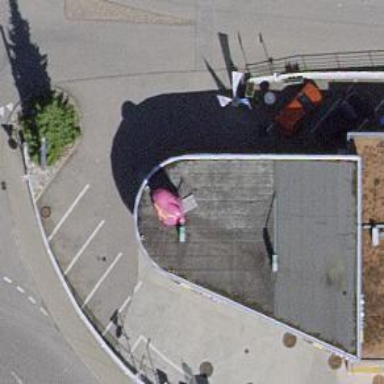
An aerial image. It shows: Fuel station.